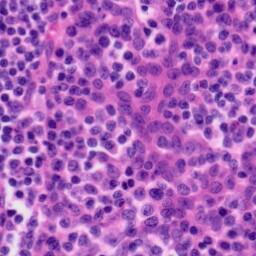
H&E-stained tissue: Tonsil